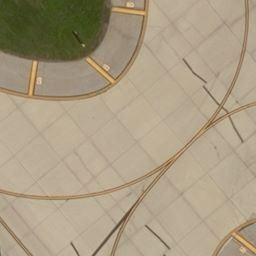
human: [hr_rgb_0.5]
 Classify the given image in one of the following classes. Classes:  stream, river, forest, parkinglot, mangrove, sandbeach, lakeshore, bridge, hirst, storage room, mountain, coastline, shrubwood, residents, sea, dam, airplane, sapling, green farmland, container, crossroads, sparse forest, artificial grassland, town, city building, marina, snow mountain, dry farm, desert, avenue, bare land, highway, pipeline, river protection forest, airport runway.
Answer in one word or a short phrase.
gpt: airport runway